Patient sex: M
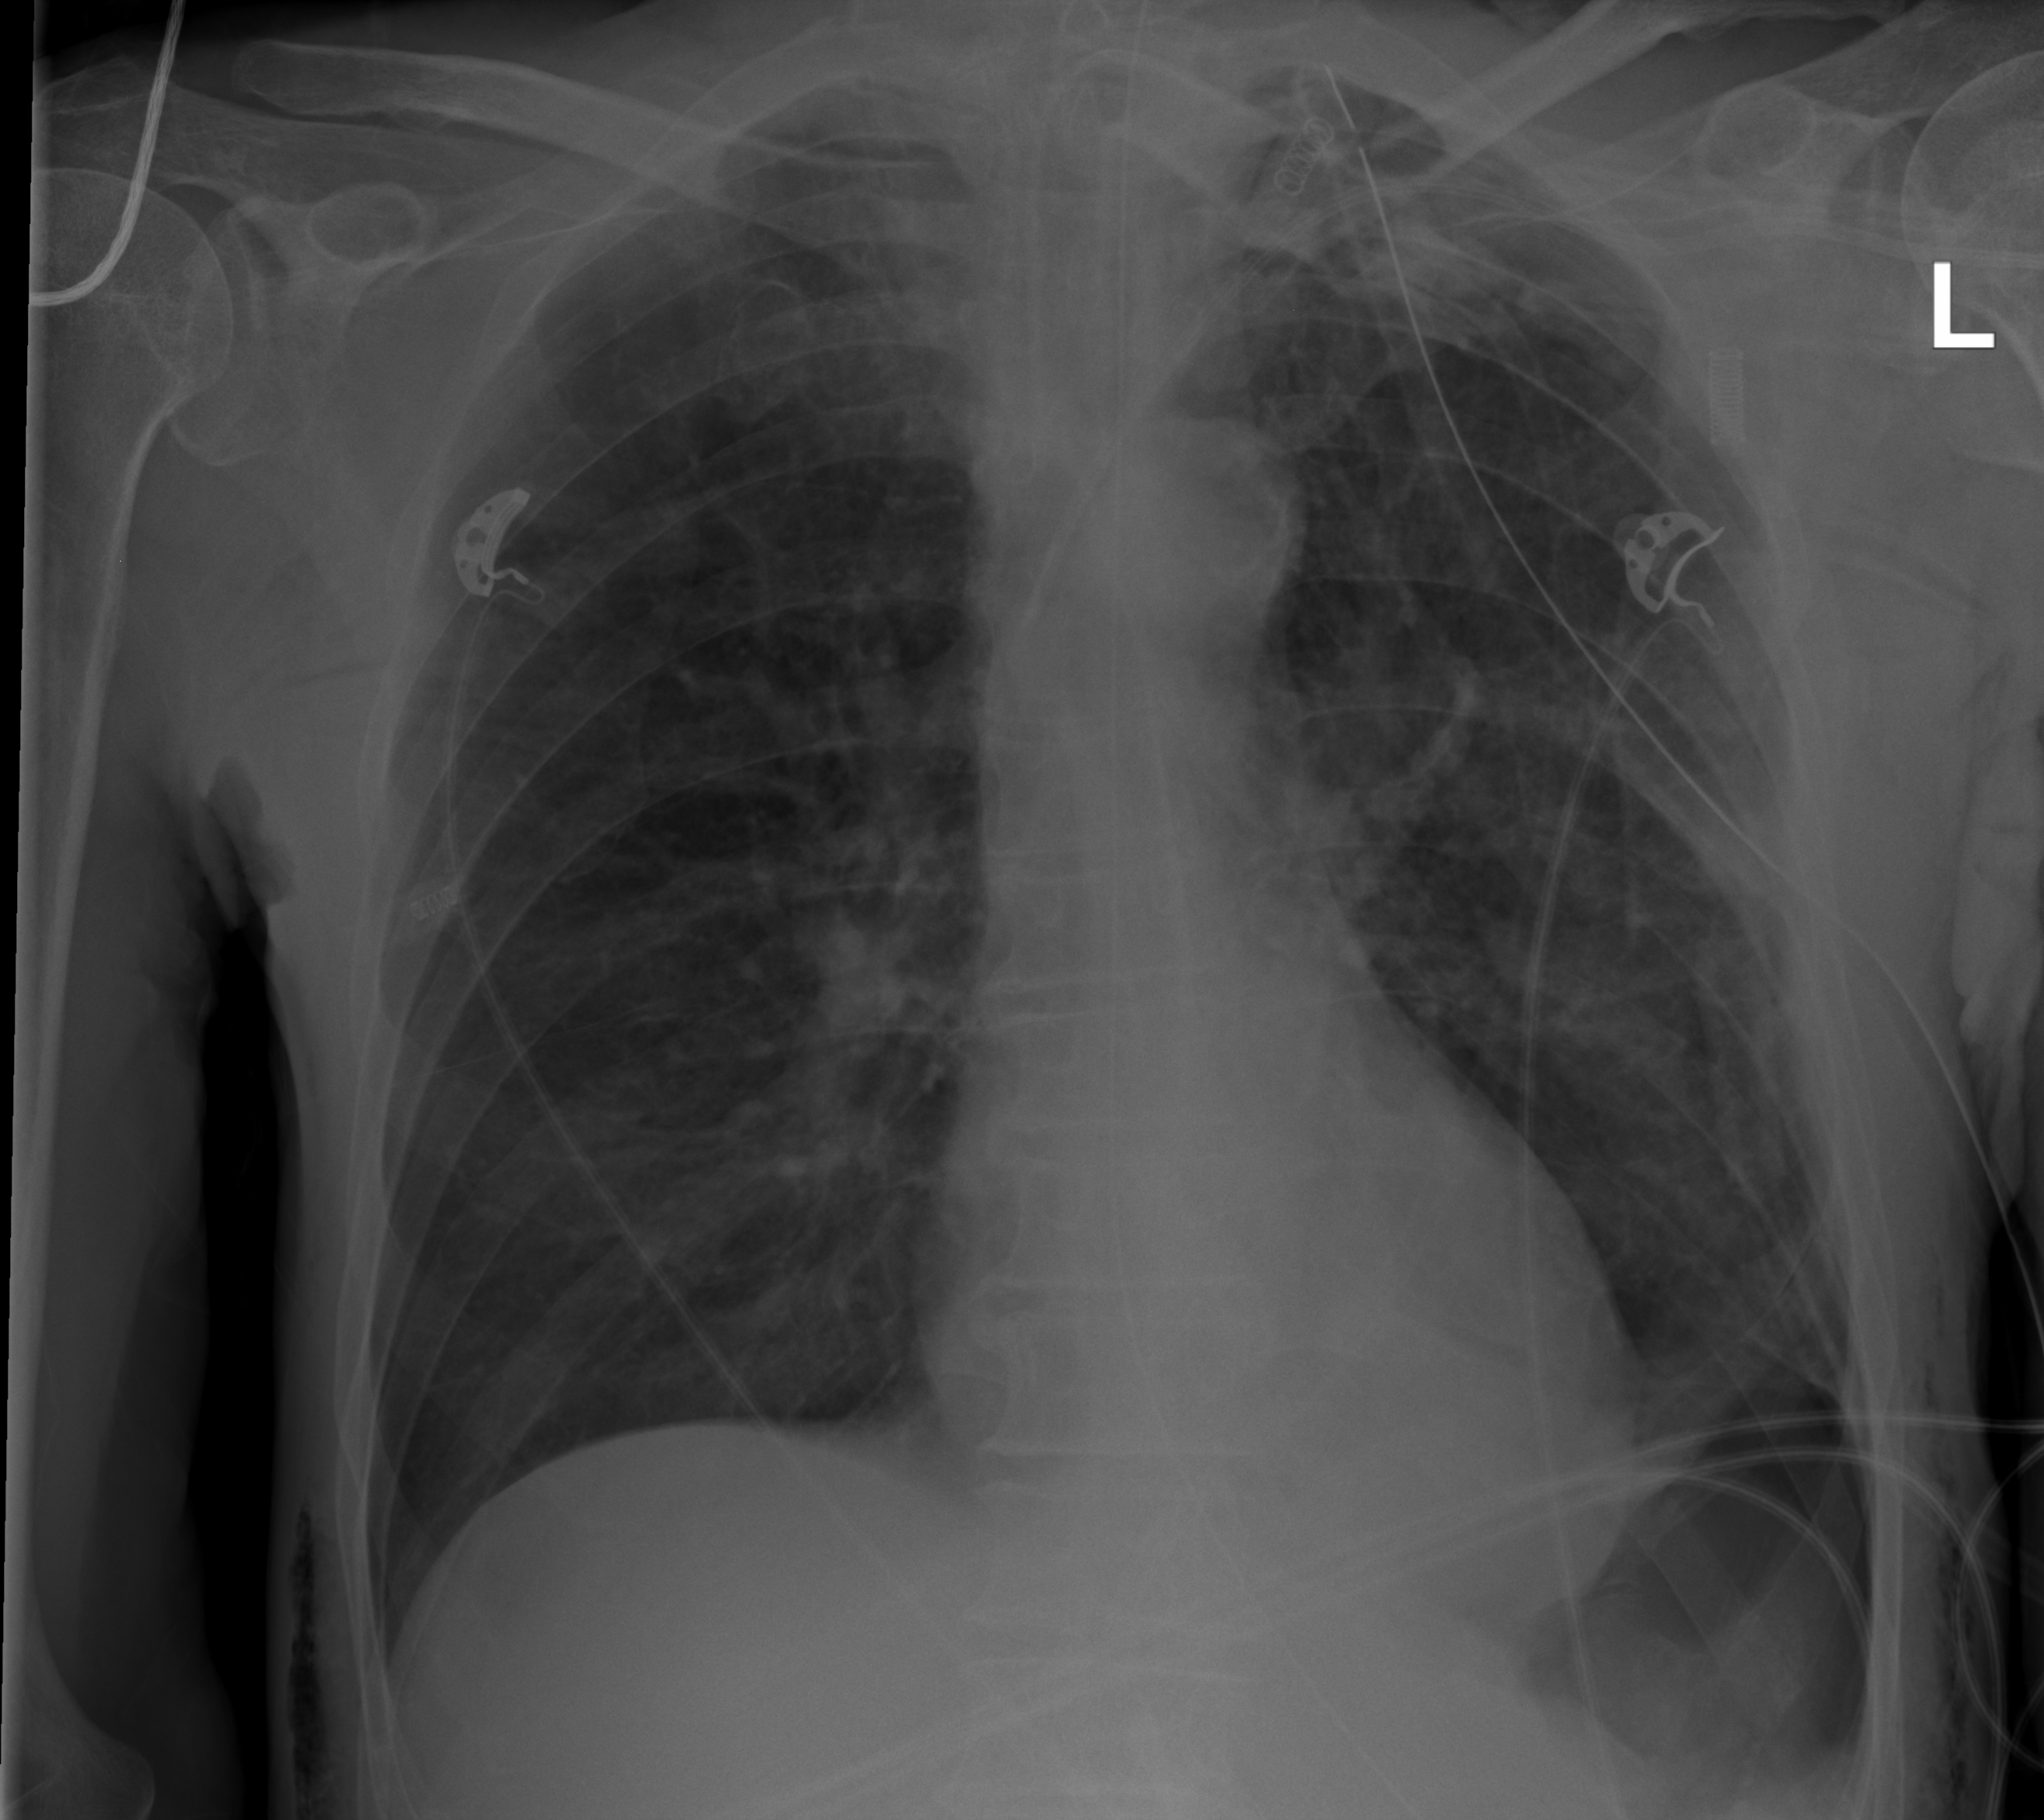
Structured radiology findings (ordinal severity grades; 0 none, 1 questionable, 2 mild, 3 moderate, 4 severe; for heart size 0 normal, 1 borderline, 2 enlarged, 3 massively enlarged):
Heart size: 0
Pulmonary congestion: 0
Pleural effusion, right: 0
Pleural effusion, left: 2
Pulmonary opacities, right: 0
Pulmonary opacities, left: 0
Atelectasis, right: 0
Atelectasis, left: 0